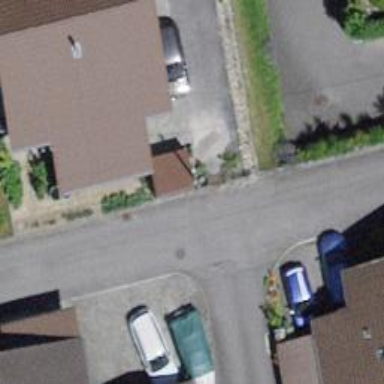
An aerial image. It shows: Residential road with asphalt surface.